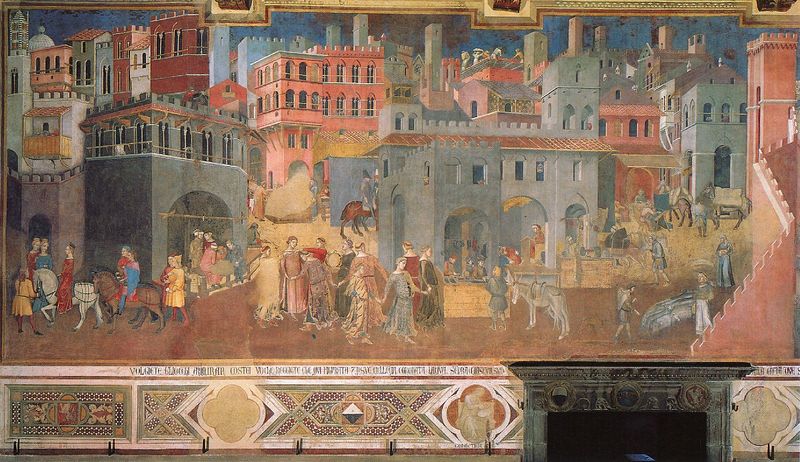
Titel: Sala dei Nove im Pal. Pubblico in Siena
Künstler: Ambrogio Lorenzetti
Standort: Siena, Palazzo Publico (EU - I - Toskana)
Schlagwörter: menschen, stadt, haus, wand, häuser, tanzen, renaissance, esel, pferd, pferde, reiter, turm, balkon, italien, mauer, silhouette, zinnen, loggia, verkauf, bürger, regiment, siena, fresko, rennaissance, fresco, sienna, mauerring, buden, loggien